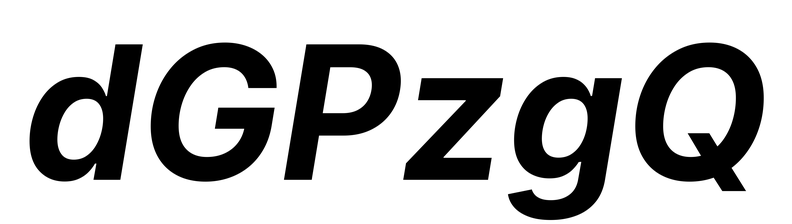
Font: Inter-Italic_Bold_Italic